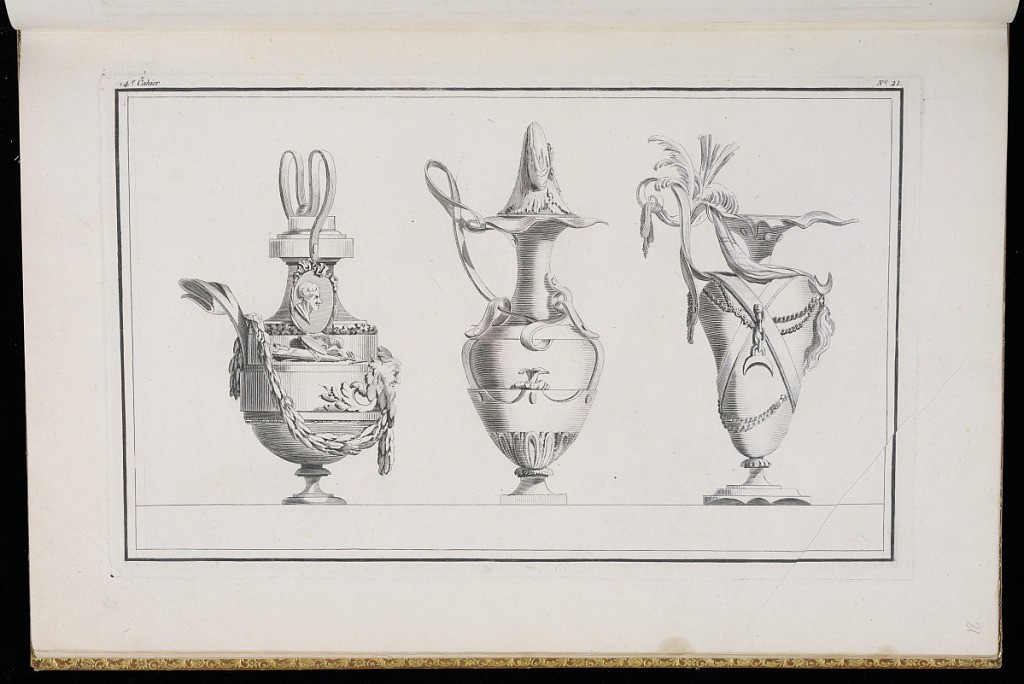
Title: Designs for a Vase and Two Ewers
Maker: Henri Sallembier, French, ca. 1753 - 1820
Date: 1777
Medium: Etching on laid paper
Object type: Print
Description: Designs for a vase and two ewers featuring neoclassical and Turkish motifs (Turkerie) including leaf festoon, leather straps as handles, oval profile portrait, mascaron (mask), quiver of arrows, shield, feathers, crescent moons, beads, textiles, ribbons, scrolling leaves (rinceaux), fluting, and gadrooning. The plate is numbered.